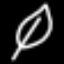
Label: leaf